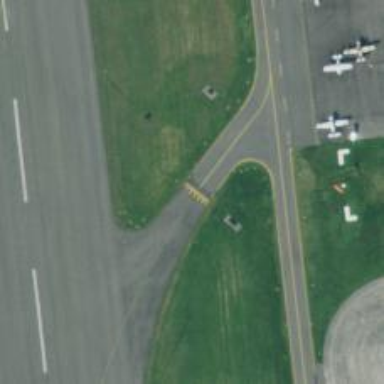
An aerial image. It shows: Image of taxiway at airport.